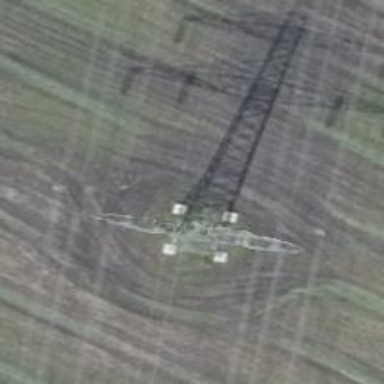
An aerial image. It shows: Power tower.